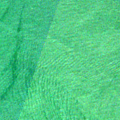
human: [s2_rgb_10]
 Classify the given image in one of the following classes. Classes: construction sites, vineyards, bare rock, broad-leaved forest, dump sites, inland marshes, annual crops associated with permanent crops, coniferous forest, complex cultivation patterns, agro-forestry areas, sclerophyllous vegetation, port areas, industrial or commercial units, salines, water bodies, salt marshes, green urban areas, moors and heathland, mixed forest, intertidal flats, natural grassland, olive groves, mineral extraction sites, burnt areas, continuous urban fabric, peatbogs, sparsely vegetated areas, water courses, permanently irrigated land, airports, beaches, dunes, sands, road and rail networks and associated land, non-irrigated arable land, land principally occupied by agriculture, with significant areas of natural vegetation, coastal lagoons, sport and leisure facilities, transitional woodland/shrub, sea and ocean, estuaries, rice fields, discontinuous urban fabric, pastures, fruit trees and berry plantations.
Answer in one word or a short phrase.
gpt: sea and ocean